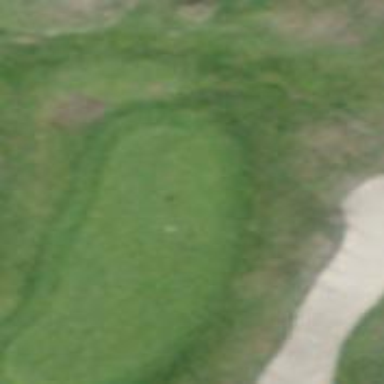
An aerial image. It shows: View of golf hole.